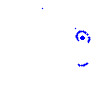
Particle: pion